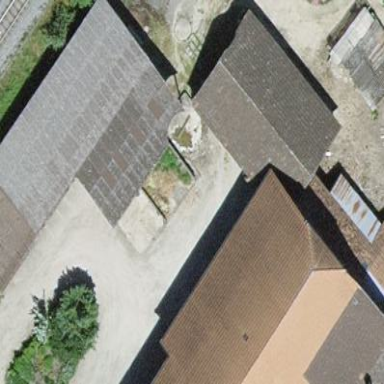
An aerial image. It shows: Garage.